Question: What is China's price?
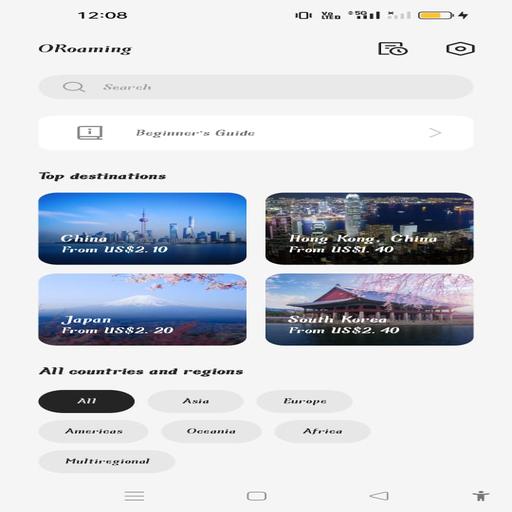
Answer: From US$2.10